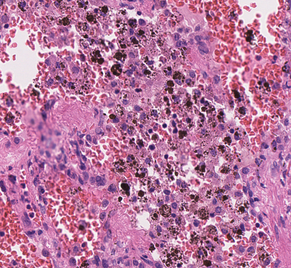
Tumor epithelial tissue: no
Tumor-associated stroma tissue: yes
Normal tissue: no